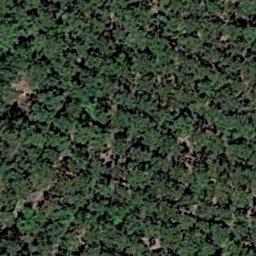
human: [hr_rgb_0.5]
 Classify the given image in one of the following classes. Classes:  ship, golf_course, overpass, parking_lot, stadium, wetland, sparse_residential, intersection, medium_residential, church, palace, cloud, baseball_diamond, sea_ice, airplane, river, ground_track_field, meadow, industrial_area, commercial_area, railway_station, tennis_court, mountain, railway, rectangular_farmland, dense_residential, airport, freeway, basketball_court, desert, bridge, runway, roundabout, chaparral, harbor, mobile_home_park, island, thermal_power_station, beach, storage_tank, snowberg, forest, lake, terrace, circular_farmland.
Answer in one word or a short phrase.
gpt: forest